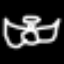
Label: angel